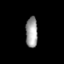
Tissue: skin
Cell type: Others
Senescence score: 0.8096
Nuclear area (px): 359
Mean DAPI intensity: 158.209